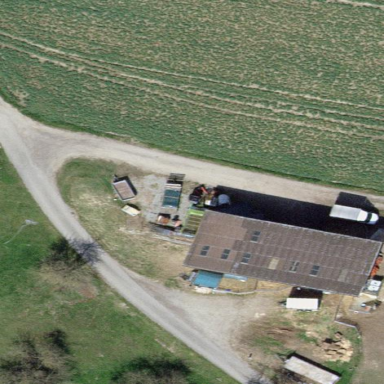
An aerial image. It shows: Farmyard area.